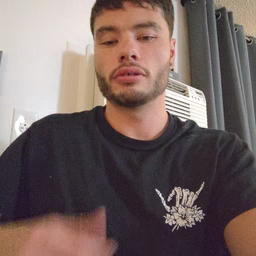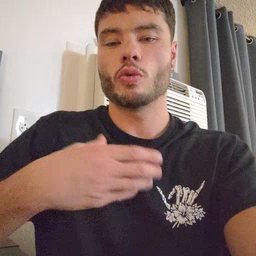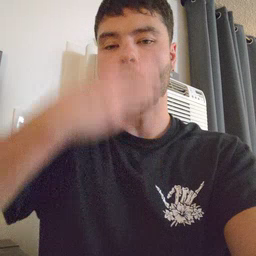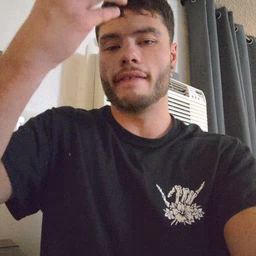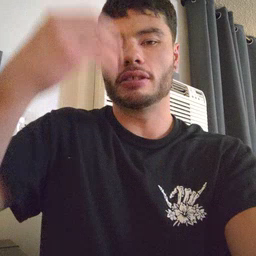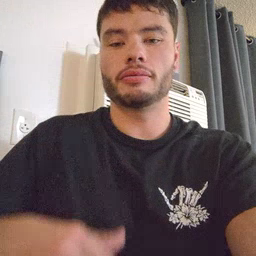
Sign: giraffe